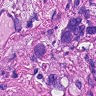
Metastatic tissue present: yes